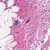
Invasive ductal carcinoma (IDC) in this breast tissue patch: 0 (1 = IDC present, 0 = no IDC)